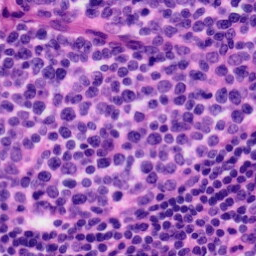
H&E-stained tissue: Tonsil